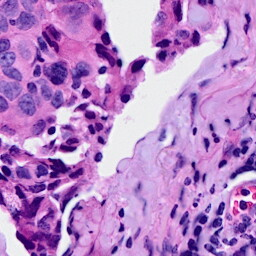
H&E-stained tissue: Breast